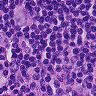
Metastatic tissue present: yes